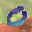
Label: 0